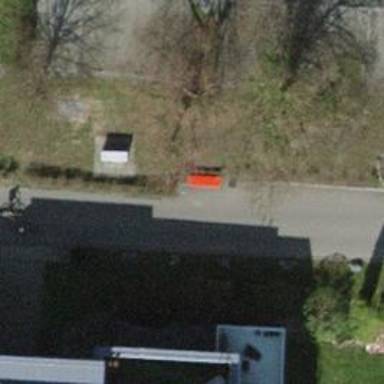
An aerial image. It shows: Bus stop with platform for public transport.